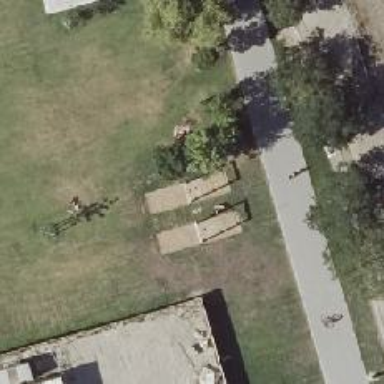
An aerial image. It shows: Playground with swings.